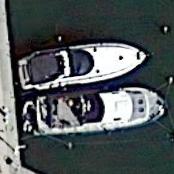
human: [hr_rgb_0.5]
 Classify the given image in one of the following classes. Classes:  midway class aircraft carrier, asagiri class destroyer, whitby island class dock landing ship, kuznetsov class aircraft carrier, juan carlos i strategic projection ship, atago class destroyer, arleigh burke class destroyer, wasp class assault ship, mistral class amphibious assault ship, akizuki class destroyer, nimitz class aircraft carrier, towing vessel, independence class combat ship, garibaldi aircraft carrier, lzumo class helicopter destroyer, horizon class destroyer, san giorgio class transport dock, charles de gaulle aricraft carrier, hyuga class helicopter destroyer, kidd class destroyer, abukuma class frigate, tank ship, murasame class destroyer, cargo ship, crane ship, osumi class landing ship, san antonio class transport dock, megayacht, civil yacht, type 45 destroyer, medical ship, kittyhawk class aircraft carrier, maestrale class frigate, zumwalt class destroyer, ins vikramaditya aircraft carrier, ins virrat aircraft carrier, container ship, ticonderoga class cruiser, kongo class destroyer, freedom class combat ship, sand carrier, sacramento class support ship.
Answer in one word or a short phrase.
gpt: Civil yacht